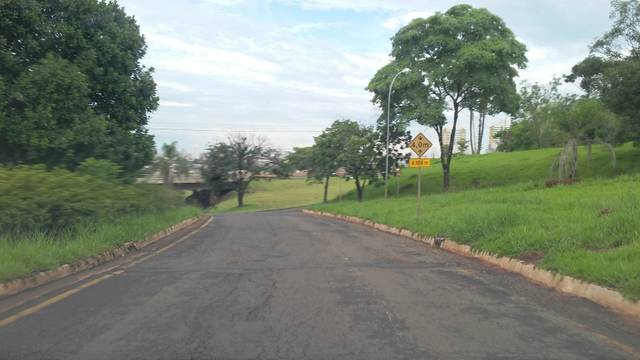
Region: Brazil
Coordinates: -23.323, -51.201